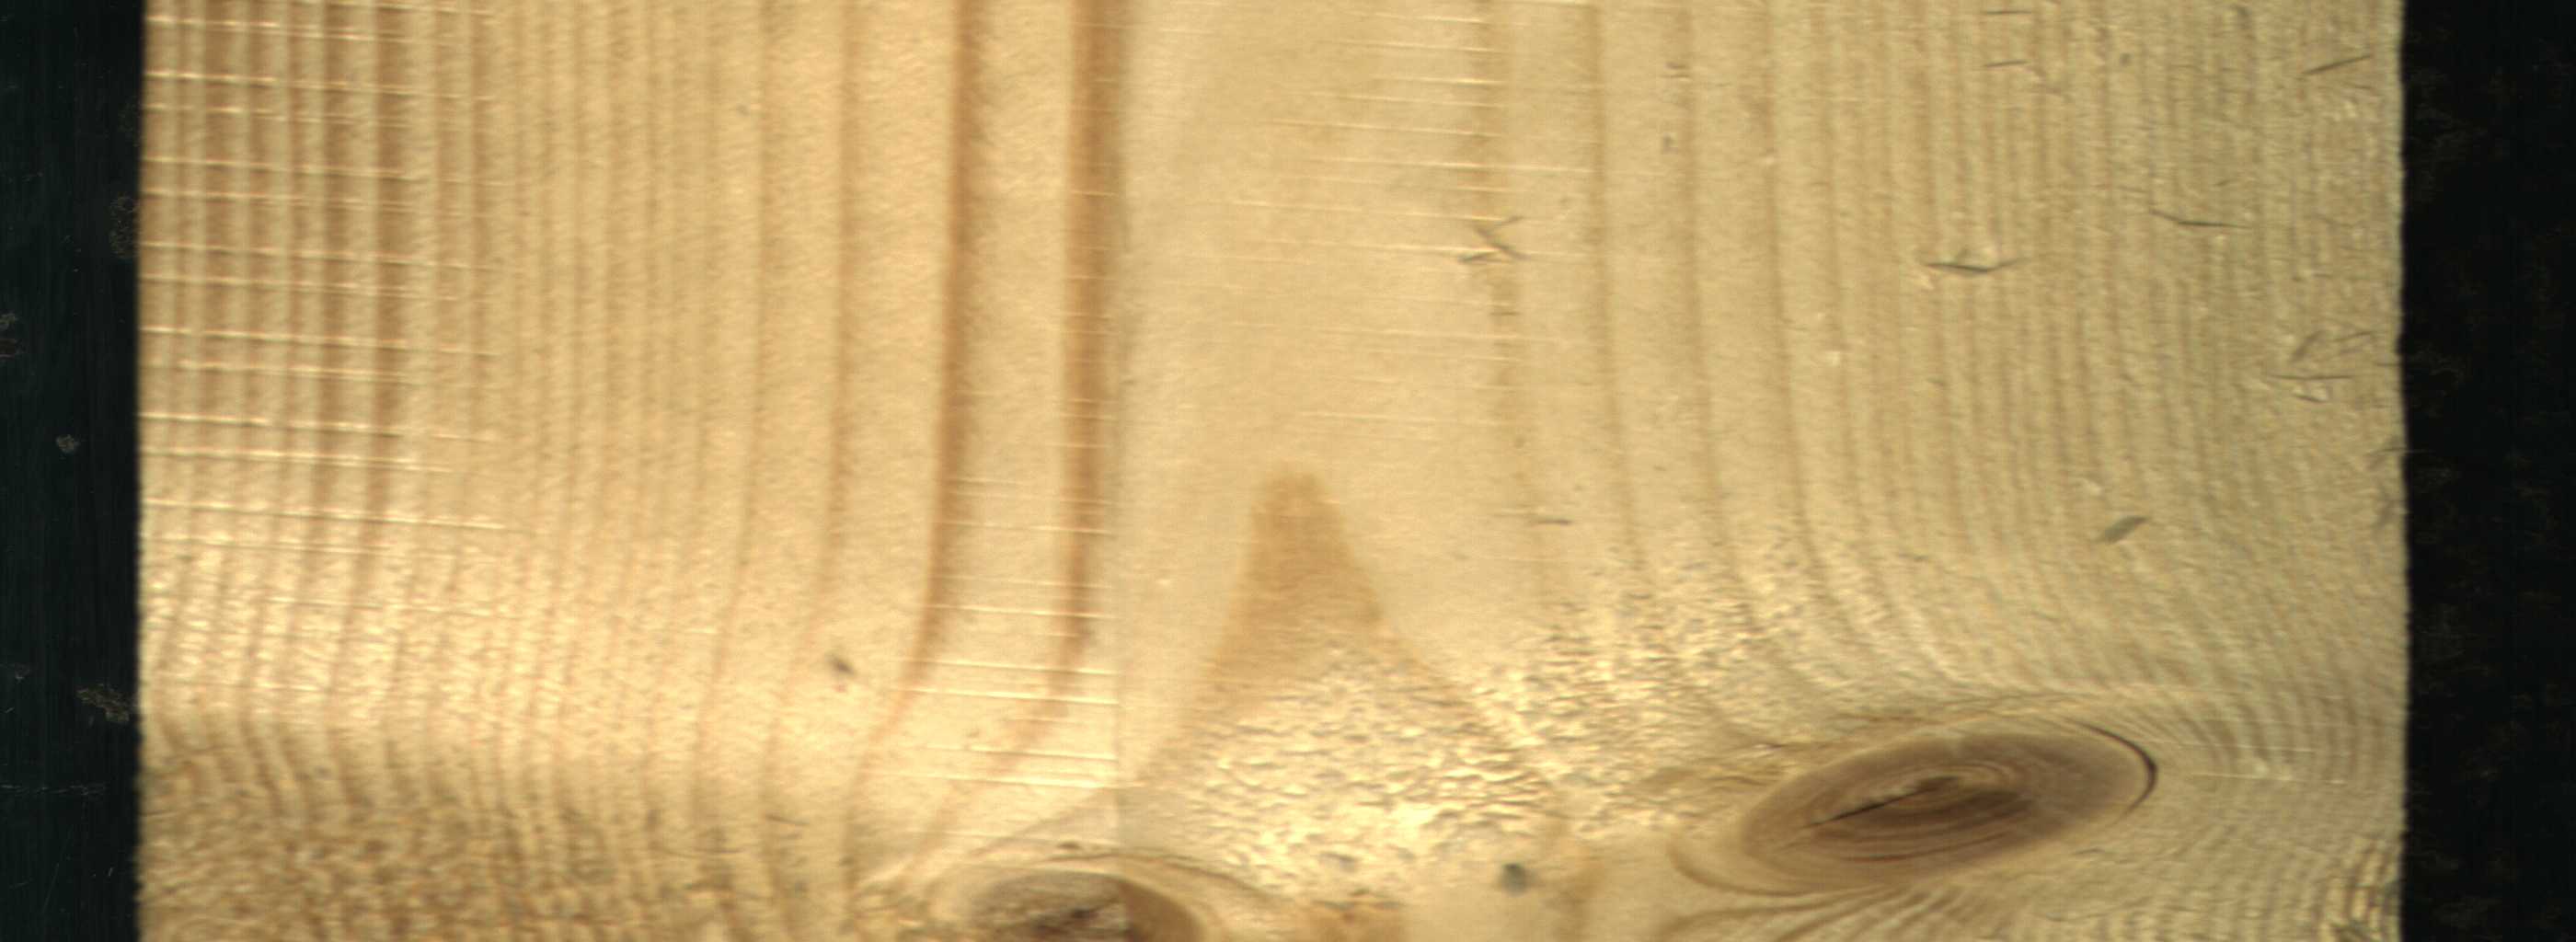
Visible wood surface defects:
knot_with_crack
Live_Knot